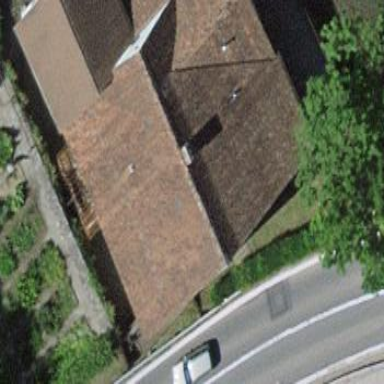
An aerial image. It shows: Building that is watermill.